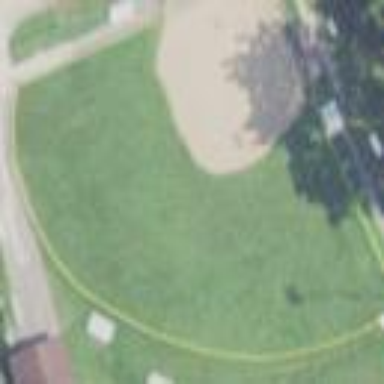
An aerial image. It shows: Baseball pitch for leisure land.